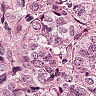
Metastatic tissue present: yes